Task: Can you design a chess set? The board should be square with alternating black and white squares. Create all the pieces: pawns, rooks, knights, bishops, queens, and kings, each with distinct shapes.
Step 4295:
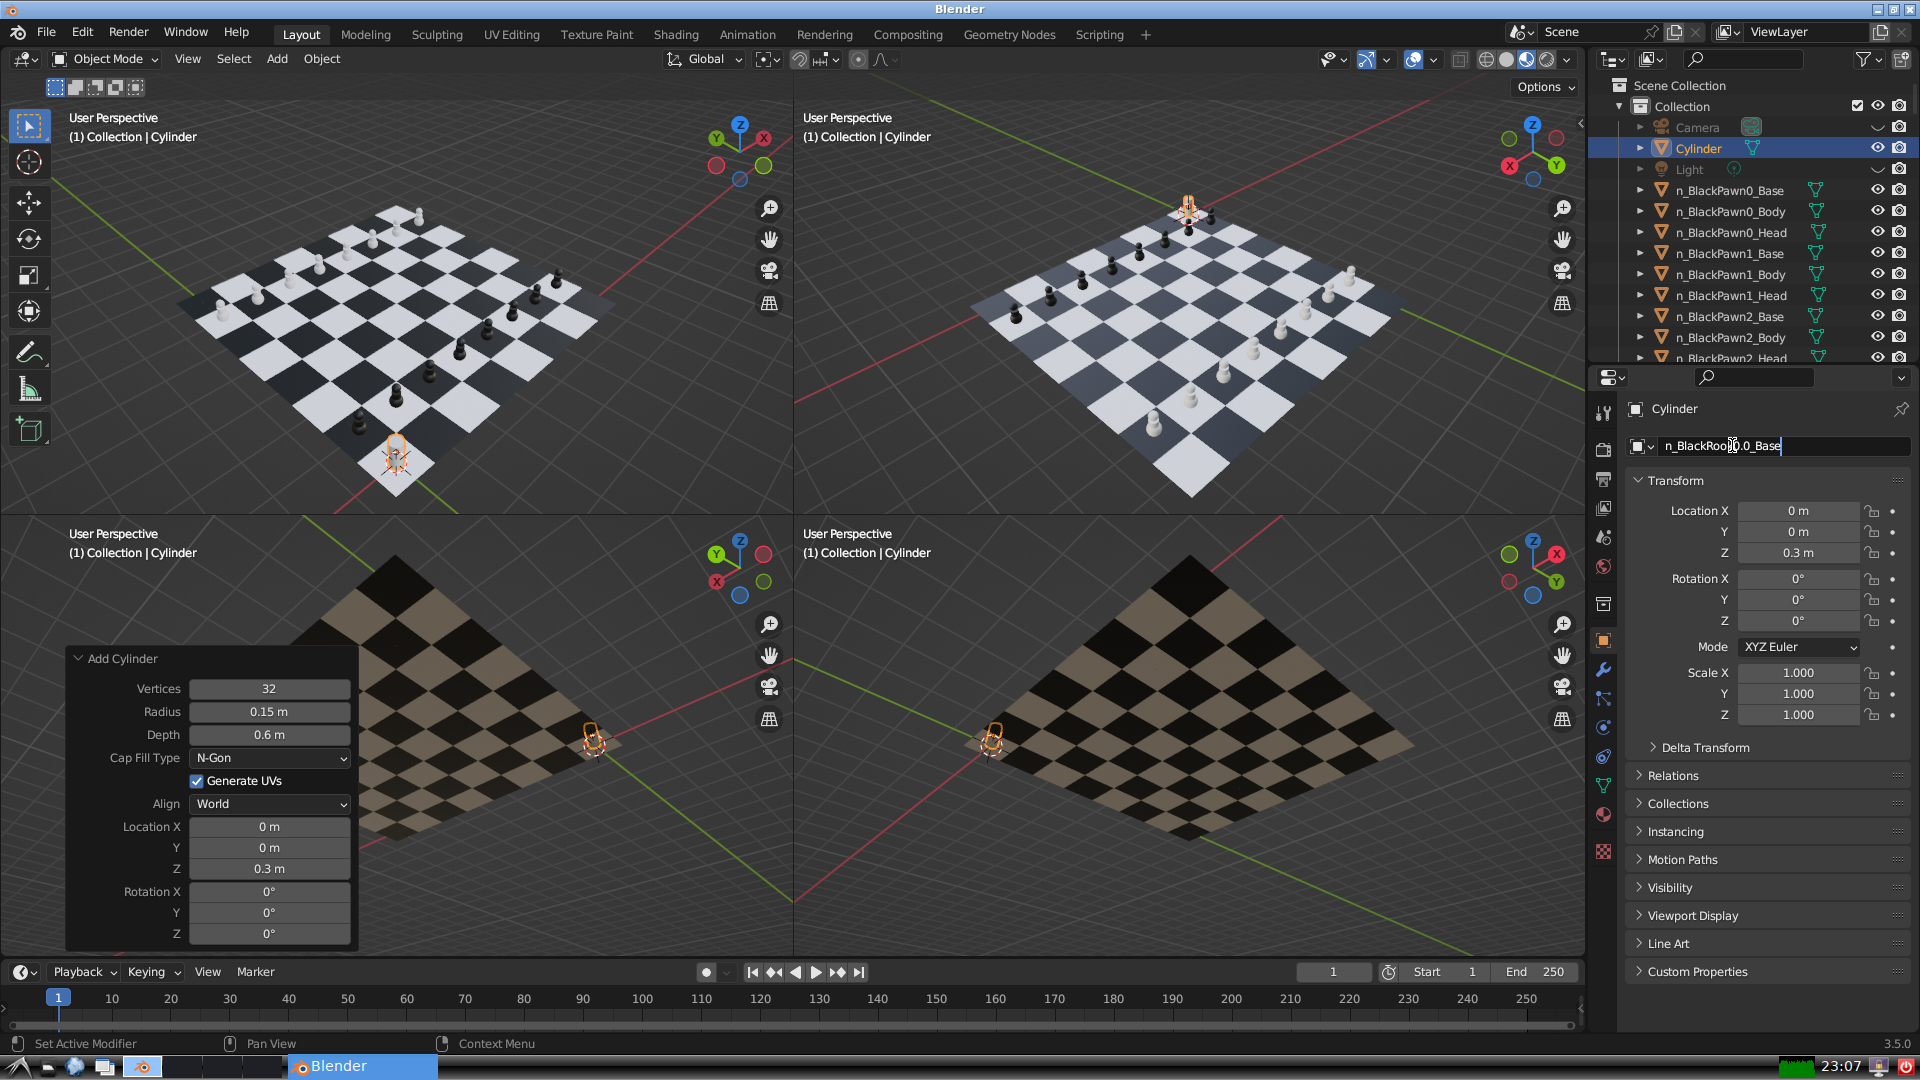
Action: {"key_press": ['Return']}